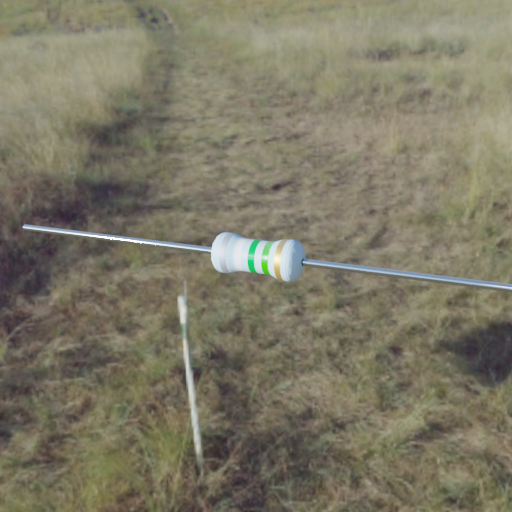
Resistor colour bands (in order): silver, white, green, green, gold